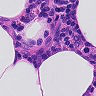
Metastatic tissue present: no